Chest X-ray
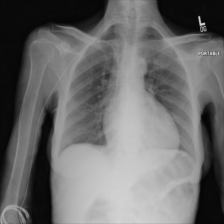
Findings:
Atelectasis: negative
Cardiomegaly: negative
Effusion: negative
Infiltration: negative
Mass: negative
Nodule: negative
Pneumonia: negative
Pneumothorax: negative
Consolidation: negative
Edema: negative
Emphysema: negative
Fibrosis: negative
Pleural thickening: negative
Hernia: negative